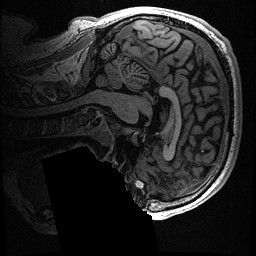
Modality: T1w
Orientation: sagittal
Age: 29
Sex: male
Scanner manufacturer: ge
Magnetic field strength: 3 T
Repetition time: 0.006952 s
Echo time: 0.00292 s